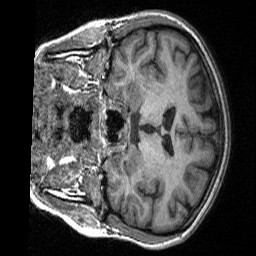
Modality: T1w
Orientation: coronal
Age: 19
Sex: female